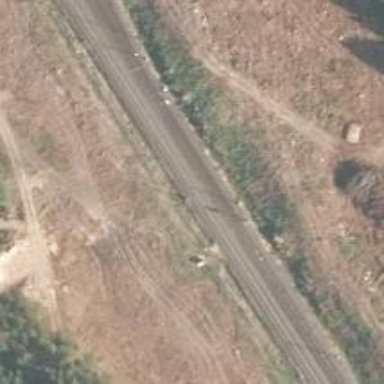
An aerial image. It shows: Railway track with electrified contact lines. This is siding track.